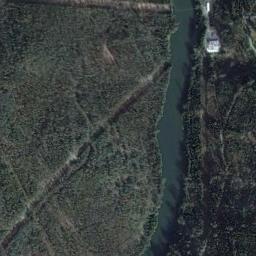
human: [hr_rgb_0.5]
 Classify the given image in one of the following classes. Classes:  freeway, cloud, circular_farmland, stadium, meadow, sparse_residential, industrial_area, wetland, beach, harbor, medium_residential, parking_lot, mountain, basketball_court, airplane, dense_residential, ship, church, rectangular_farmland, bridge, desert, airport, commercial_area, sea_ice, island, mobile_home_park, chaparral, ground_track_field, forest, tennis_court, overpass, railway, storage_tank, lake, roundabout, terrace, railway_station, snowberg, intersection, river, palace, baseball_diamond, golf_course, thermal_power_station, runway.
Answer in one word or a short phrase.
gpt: river